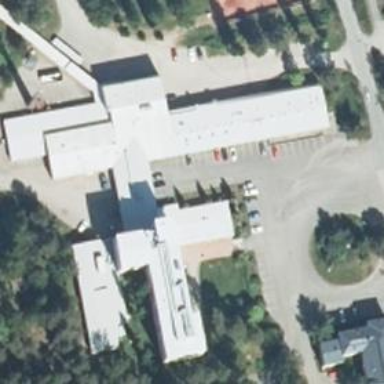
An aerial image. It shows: Hospital providing healthcare services.